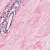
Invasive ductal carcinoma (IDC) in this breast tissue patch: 0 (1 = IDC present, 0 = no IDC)